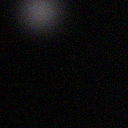
Screen state: off